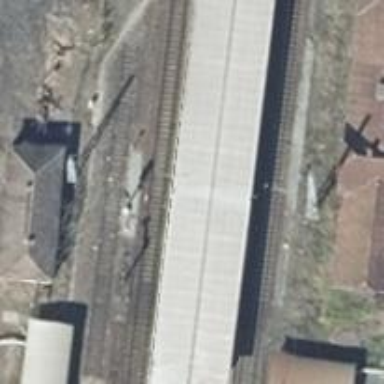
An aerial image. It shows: Close-up of railway platform edge.